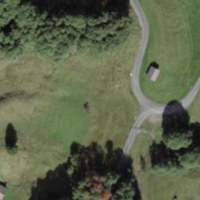
EUNIS habitat code: 24
Species observed at this site:
Plantago media